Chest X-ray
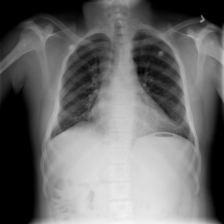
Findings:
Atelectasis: negative
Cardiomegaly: negative
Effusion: negative
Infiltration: positive
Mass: negative
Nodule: negative
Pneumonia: negative
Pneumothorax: negative
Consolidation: negative
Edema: negative
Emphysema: negative
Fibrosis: negative
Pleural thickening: negative
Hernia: negative